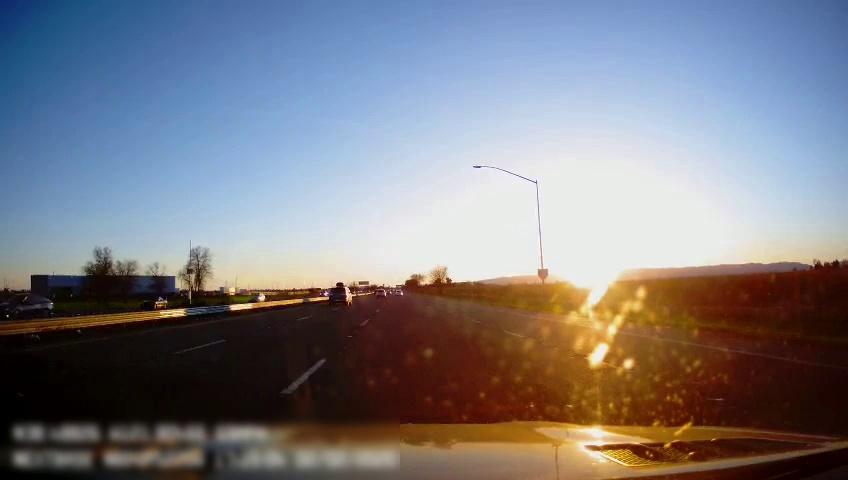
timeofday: Day
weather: Sunny
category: Drivable Space
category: Vehicles | SUV
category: Vehicles | SUV
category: Vehicles | Car
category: Vehicles | Car
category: Vehicles | SUV
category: Lanes | Alternate Lane
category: Lanes | Alternate Lane
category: Lanes | Current Lane
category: Lanes | Alternate Lane
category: Lanes | Alternate Lane